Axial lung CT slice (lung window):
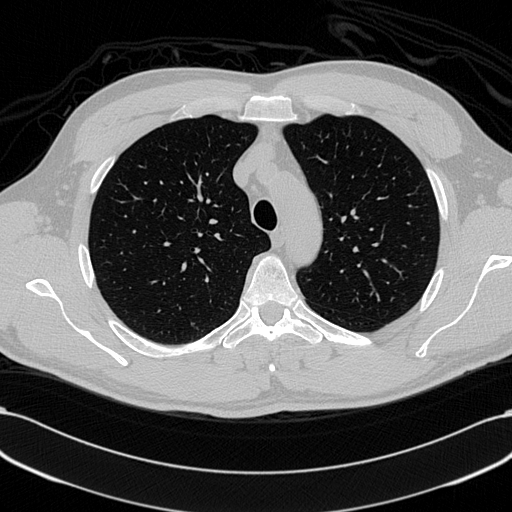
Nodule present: no